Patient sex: M
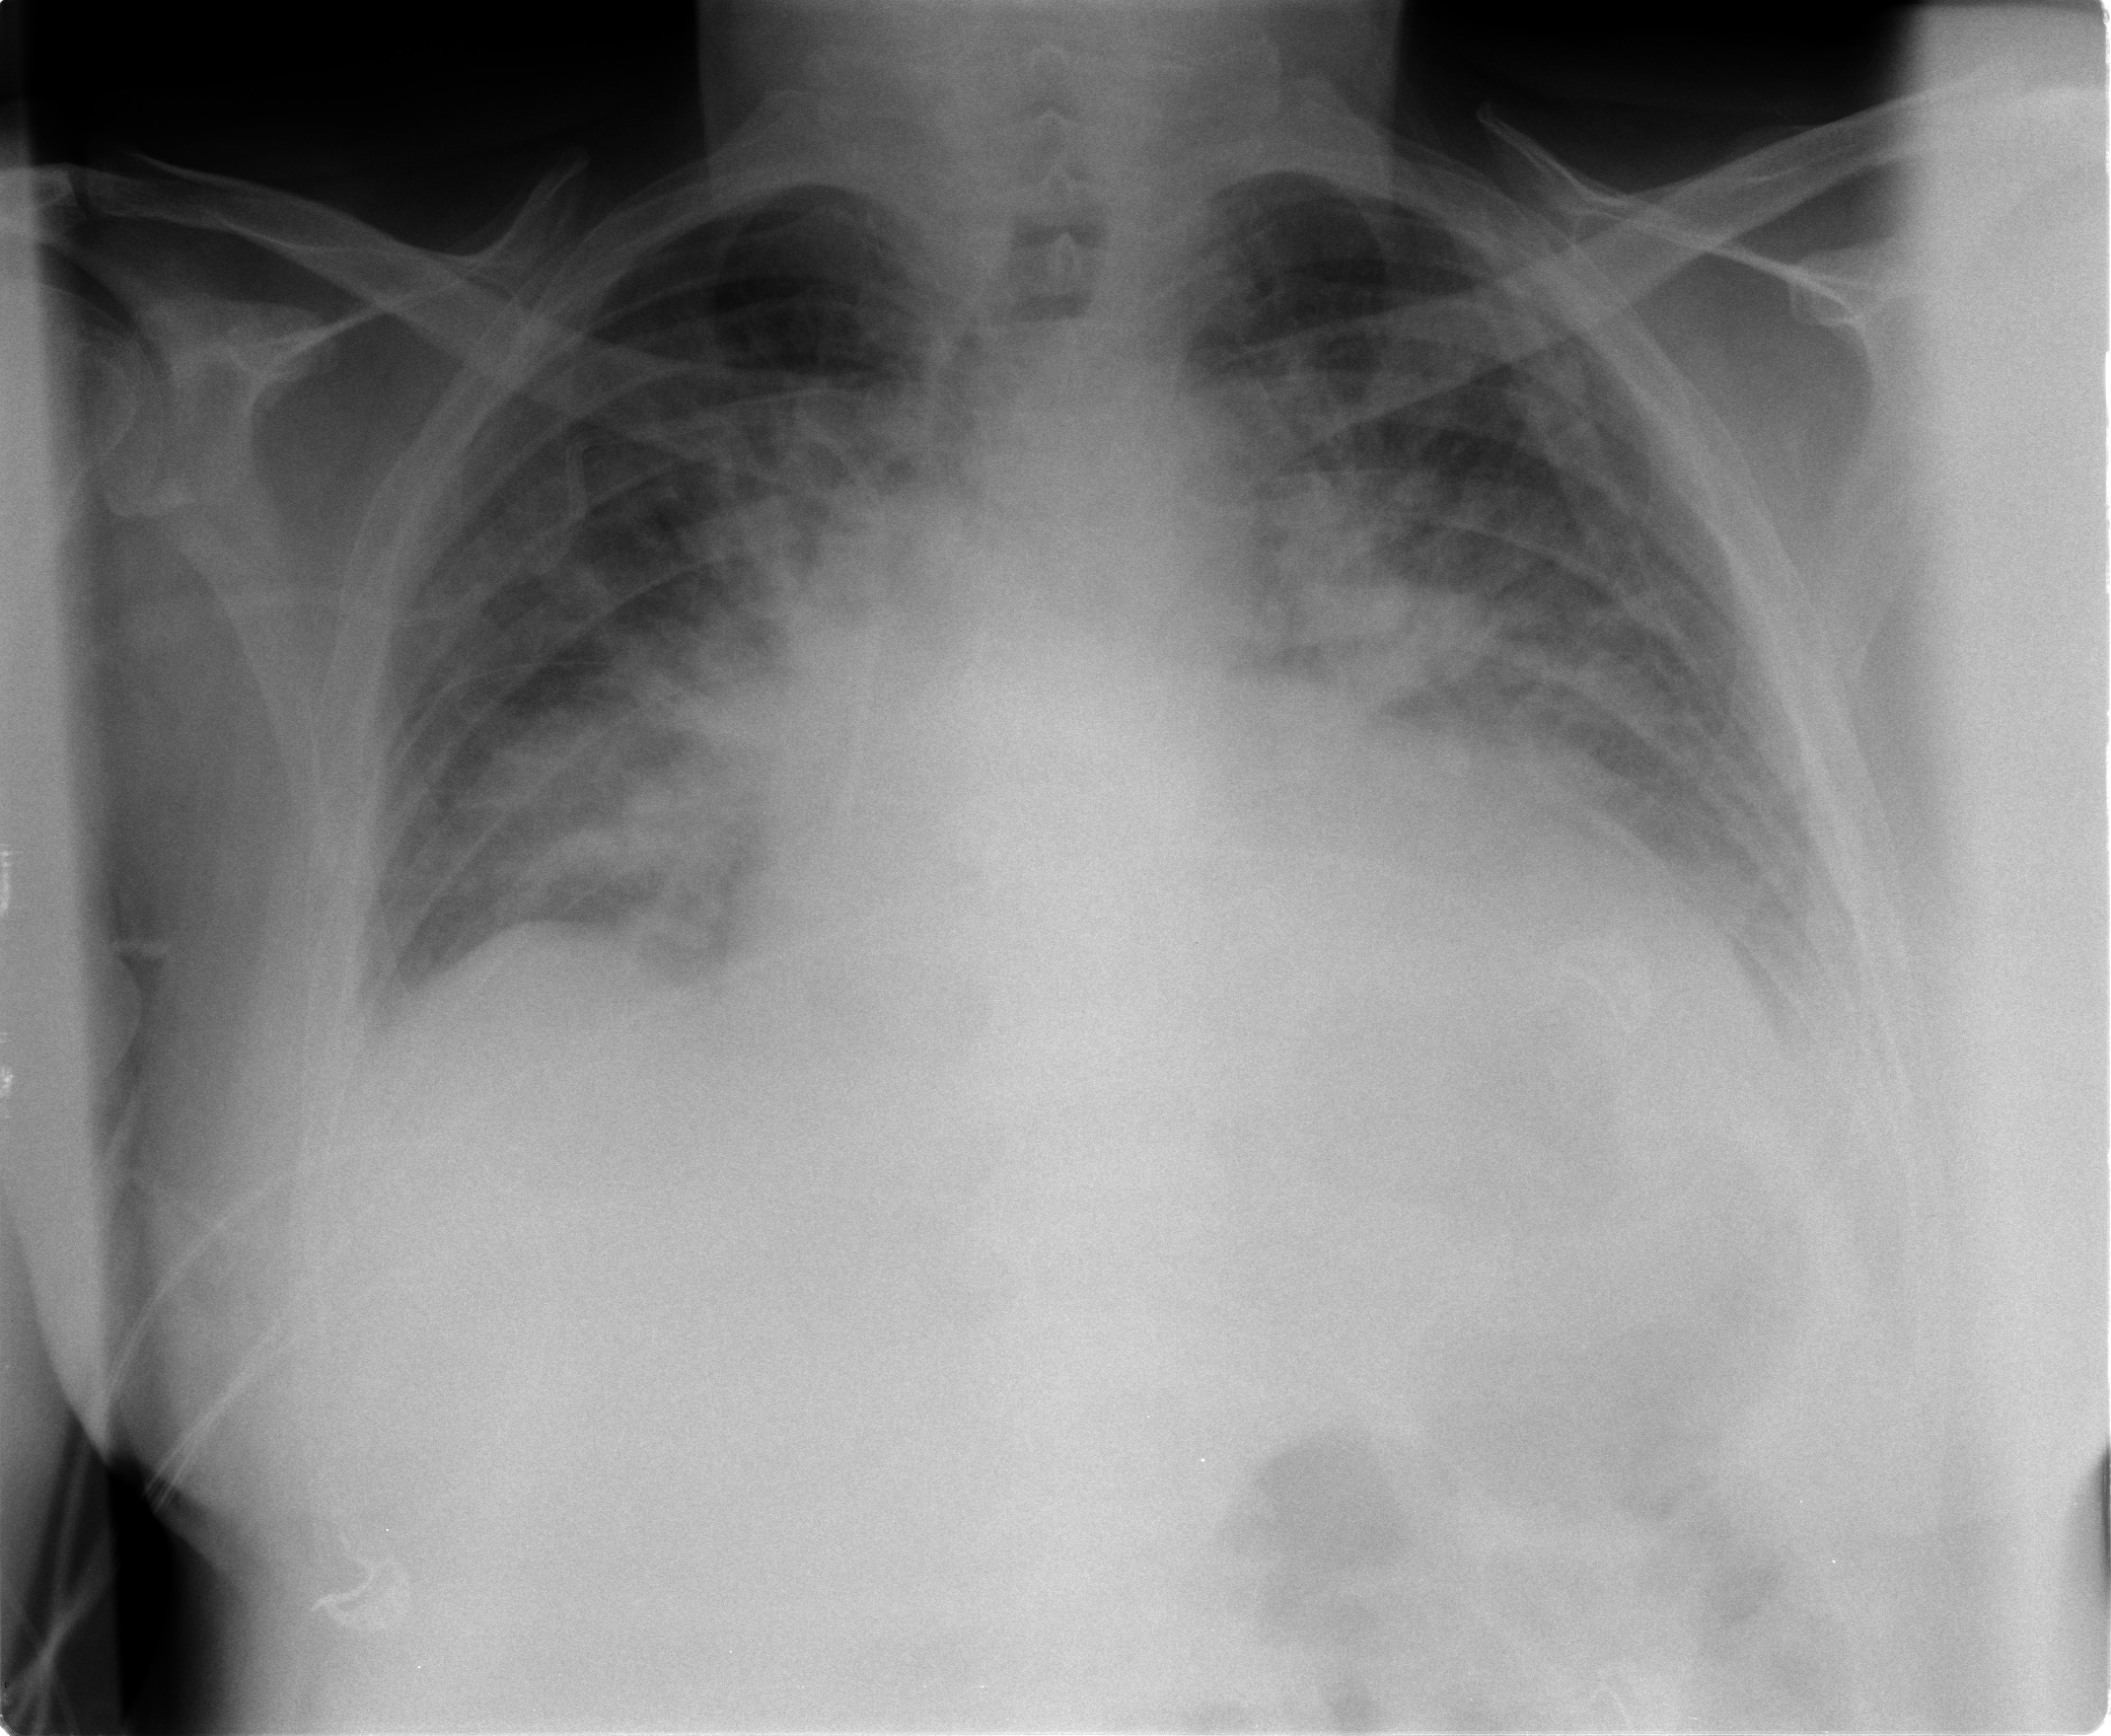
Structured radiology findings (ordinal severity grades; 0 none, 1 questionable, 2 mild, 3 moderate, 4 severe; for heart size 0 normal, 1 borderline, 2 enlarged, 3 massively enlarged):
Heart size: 3
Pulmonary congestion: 3
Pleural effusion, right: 2
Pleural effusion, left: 2
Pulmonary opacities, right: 3
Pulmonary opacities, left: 3
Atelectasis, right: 3
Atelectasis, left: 3